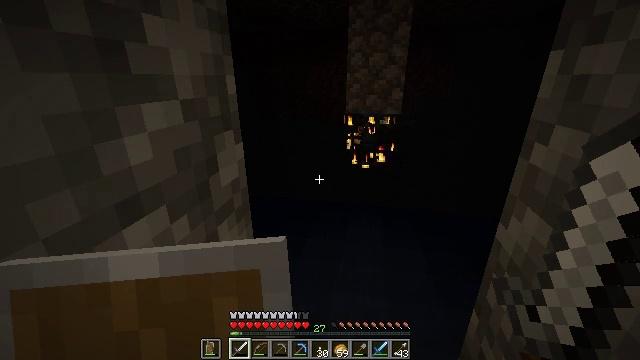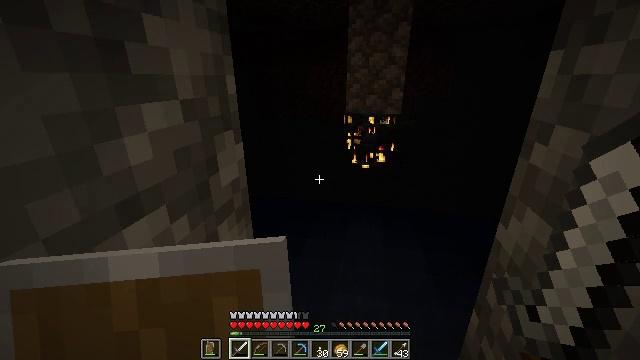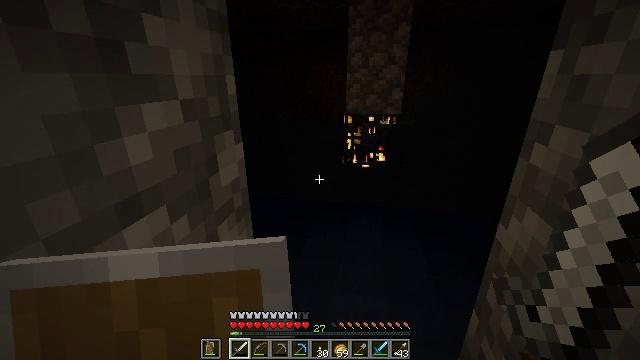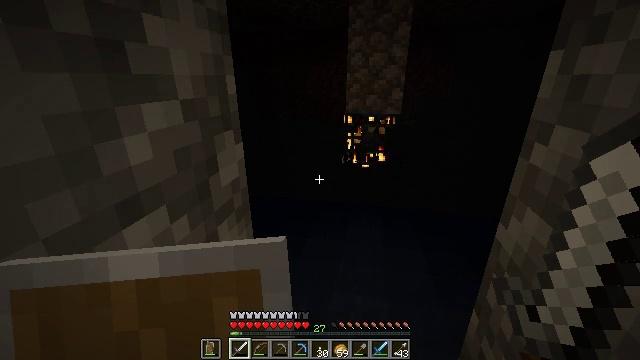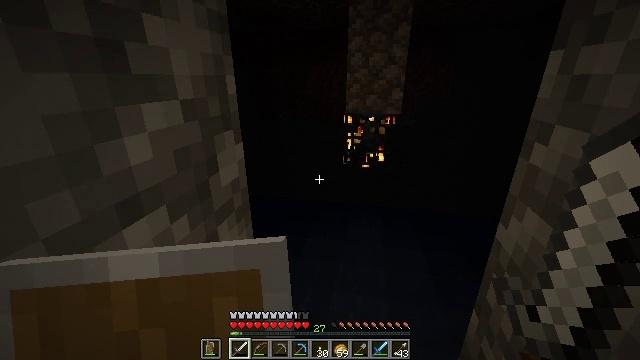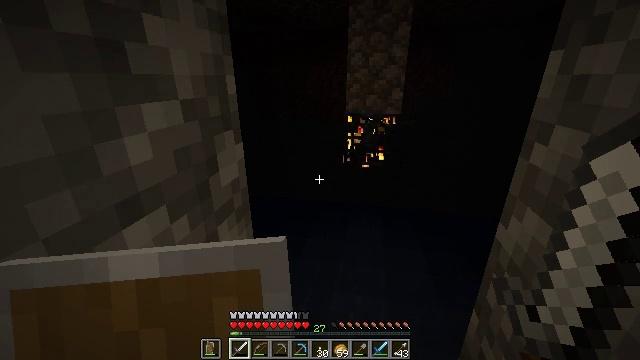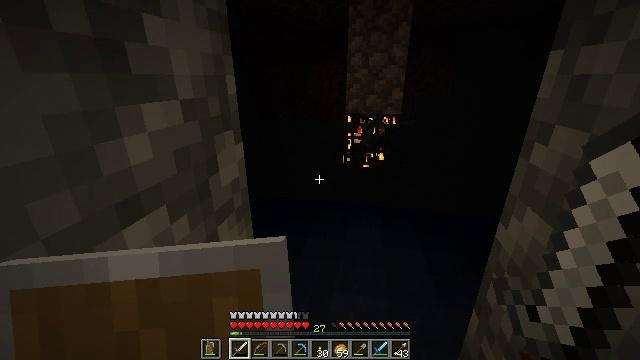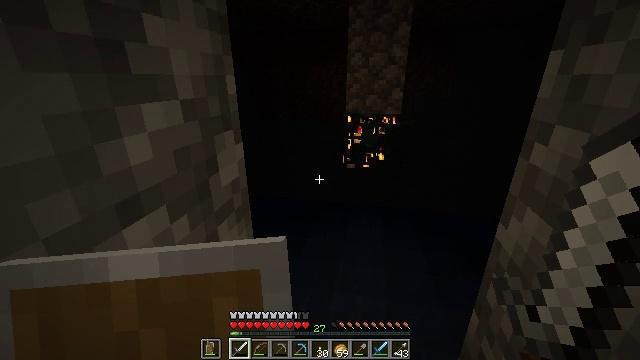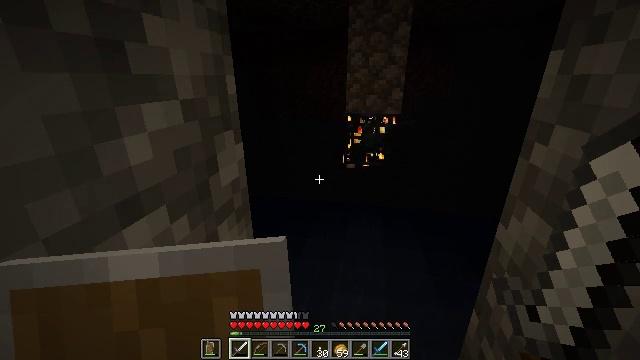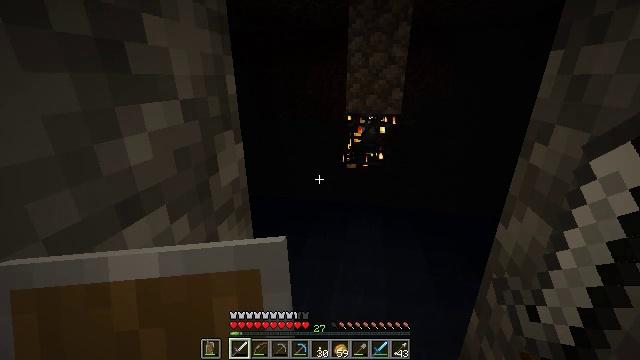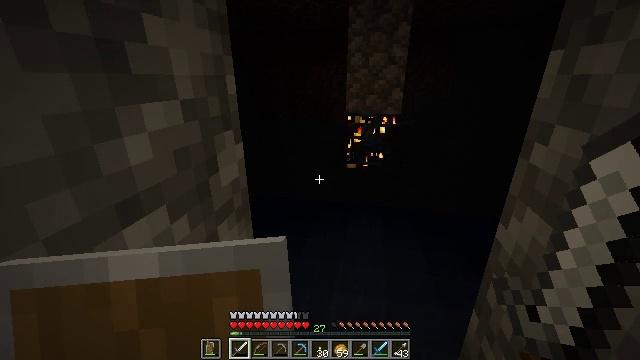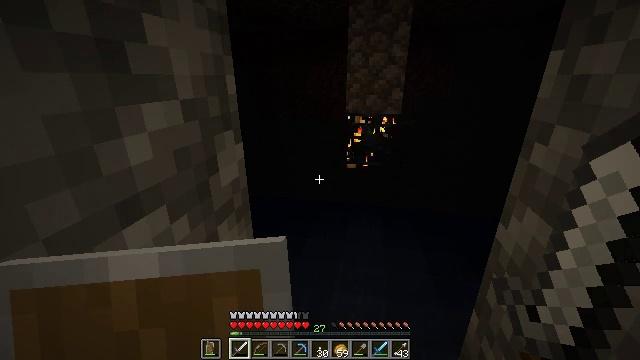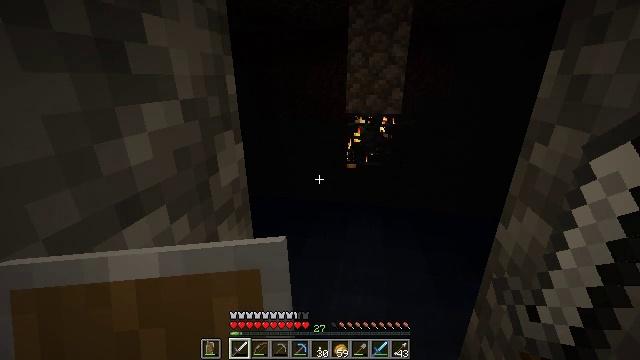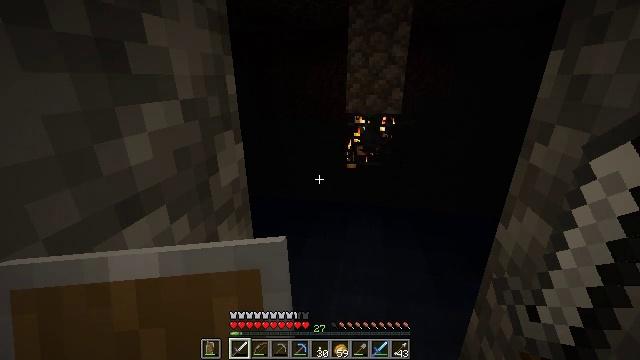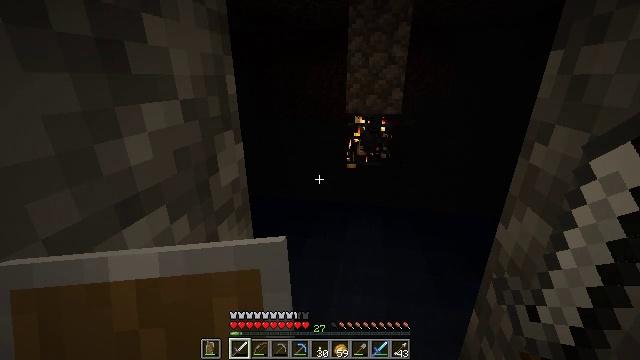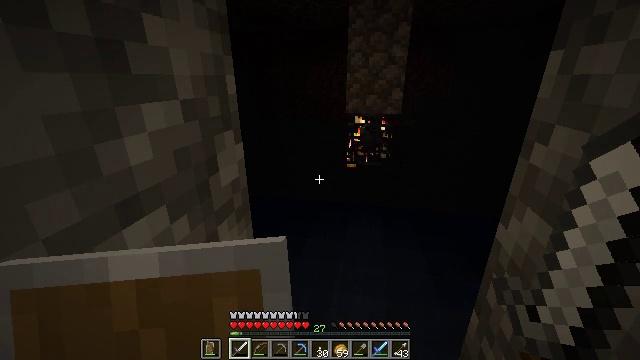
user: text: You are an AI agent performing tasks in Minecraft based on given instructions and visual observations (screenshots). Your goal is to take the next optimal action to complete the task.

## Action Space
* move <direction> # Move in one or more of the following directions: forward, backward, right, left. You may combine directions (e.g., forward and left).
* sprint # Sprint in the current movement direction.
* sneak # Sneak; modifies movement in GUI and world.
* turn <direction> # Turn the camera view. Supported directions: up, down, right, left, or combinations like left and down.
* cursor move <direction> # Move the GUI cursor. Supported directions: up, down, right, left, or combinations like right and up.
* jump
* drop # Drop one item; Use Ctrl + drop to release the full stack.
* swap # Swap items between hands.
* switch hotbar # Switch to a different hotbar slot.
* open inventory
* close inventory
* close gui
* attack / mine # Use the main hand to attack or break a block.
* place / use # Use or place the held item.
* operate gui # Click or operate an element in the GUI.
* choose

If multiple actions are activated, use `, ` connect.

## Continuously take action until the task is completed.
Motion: motion action
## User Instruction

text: Drop an iron sword.
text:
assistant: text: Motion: no_op
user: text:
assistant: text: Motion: no_op
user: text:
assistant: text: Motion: no_op
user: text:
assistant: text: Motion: no_op
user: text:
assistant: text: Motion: no_op
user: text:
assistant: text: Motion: no_op
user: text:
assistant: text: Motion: no_op
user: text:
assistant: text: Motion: no_op
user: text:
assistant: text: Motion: no_op
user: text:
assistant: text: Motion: no_op
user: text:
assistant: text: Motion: no_op
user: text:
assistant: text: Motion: no_op
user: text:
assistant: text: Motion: no_op
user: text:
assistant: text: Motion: no_op
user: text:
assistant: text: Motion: no_op
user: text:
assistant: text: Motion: no_op
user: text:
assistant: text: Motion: no_op
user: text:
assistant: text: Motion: no_op
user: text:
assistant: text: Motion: no_op
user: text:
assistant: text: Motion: no_op
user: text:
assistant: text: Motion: no_op
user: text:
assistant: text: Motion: no_op
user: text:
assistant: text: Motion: no_op
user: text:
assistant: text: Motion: no_op
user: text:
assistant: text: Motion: no_op
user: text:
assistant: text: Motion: no_op
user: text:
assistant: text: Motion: no_op
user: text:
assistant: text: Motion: no_op
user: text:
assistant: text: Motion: no_op
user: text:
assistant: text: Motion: no_op